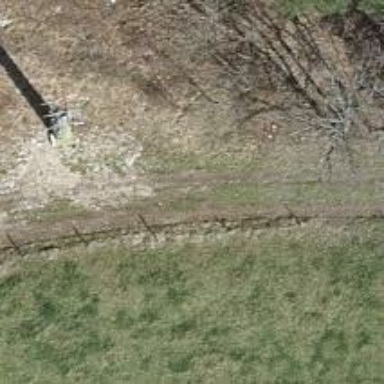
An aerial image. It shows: Power pole.